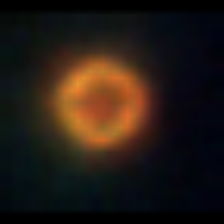
Taxon: Centric
Group: Diatoms